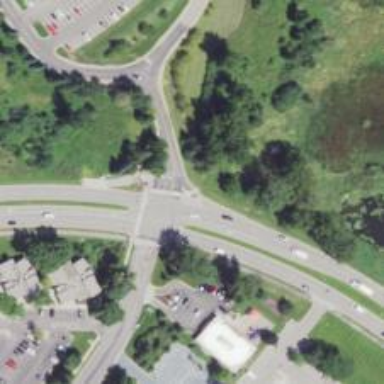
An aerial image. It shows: Secondary link road.